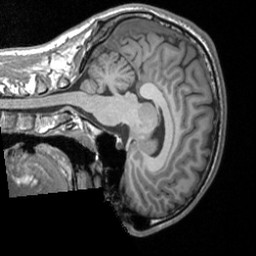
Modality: T1w
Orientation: sagittal
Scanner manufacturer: siemens
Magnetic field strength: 3 T
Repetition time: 1.9 s
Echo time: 0.00226 s